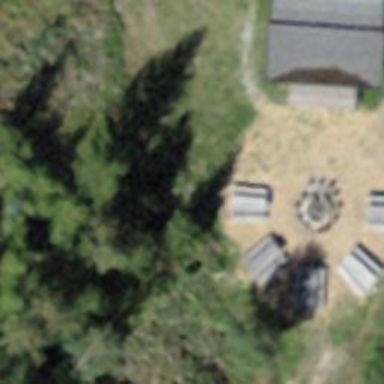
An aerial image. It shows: Picnic table located in leisure land area.